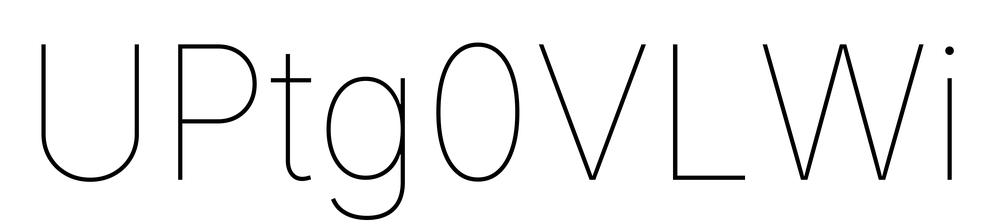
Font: Inter_Thin